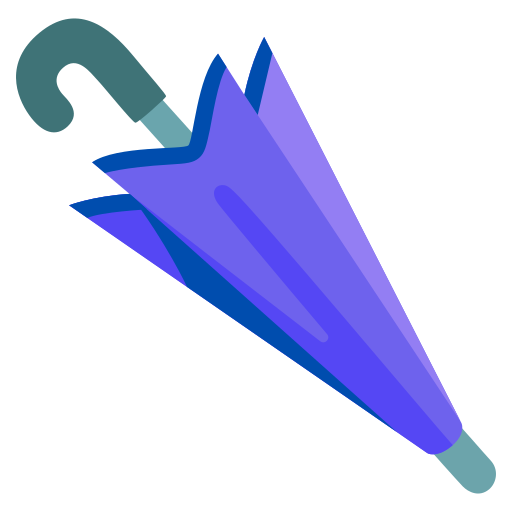
Emoji: 🌂